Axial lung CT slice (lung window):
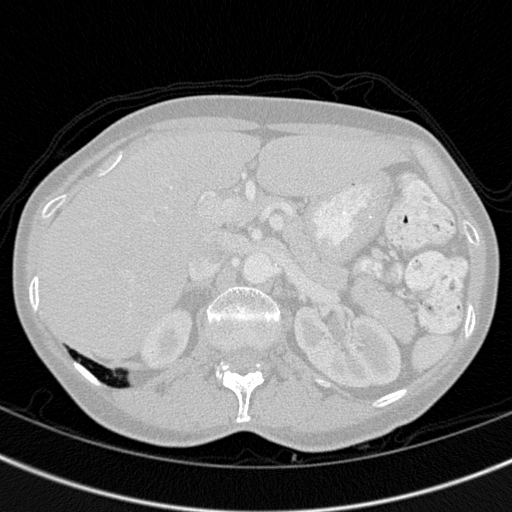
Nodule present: no